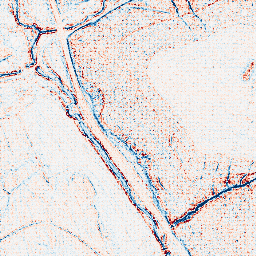
Category: edge_preserving
Decomposition family: anisotropic_diffusion
Decomposition parameters: iterations: 5
kappa: 50
gamma: 0.05
Upsampling method: sinc_hamming
Upsampling parameters: scale: 4
kernel_size: 4
Upsampling scale: 4